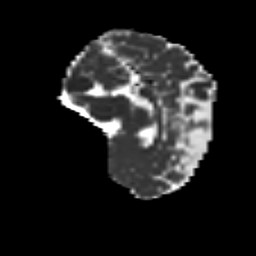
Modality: MD
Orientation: sagittal
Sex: male
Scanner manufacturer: siemens
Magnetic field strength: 3 T
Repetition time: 5 s
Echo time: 0.071 s